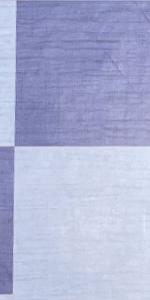
Label: Empty